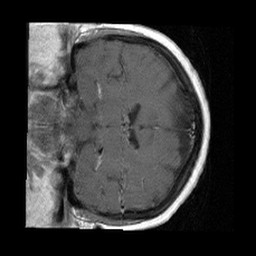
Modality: T1w
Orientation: coronal
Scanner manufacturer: siemens
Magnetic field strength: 1.5 T
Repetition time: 0.605 s
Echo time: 0.012 s